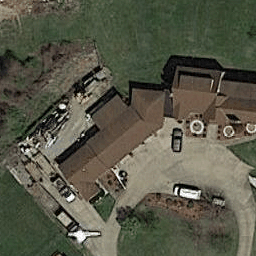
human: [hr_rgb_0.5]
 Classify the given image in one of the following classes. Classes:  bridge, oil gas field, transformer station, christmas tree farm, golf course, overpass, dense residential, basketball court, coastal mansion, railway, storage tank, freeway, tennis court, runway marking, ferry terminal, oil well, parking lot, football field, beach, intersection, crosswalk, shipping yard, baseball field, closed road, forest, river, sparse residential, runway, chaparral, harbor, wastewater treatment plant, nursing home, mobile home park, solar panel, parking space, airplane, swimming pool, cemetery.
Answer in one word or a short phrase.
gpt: sparse residential